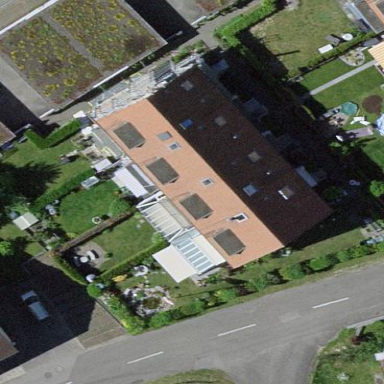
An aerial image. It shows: Terrace building.